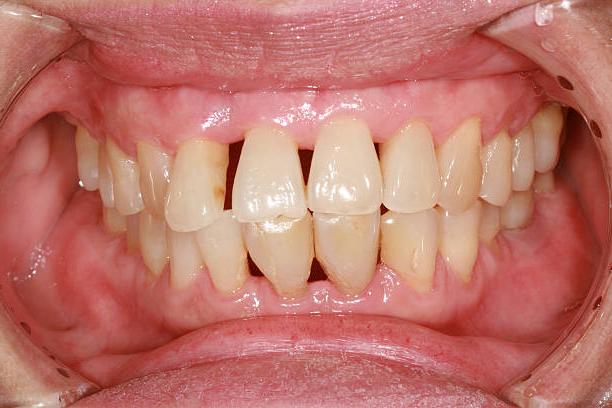
Condition: Gingivitis